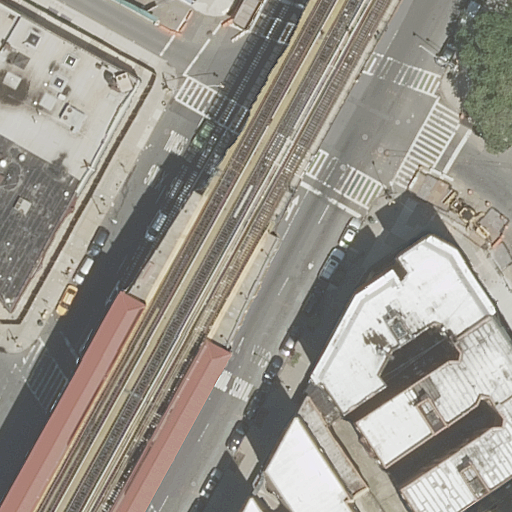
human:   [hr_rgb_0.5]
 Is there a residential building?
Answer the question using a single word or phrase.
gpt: yes

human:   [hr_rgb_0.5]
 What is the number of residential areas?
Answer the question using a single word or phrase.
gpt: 1

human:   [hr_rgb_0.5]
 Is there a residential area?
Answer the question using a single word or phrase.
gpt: yes

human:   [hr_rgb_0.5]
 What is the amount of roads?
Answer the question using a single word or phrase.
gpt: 5

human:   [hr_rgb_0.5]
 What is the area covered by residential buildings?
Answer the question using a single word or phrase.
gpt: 1265m2

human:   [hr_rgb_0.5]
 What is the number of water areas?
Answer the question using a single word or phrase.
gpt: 0

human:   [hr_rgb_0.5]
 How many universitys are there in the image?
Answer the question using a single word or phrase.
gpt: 1

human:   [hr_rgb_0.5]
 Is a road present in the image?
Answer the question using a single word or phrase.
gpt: yes

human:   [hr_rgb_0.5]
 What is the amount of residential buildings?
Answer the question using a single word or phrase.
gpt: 4

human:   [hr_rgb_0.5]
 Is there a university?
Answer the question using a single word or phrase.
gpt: yes

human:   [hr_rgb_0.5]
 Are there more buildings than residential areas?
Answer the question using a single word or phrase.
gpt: yes

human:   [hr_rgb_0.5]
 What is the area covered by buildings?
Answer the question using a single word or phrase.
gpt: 1265m2

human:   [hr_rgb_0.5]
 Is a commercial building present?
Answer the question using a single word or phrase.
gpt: no

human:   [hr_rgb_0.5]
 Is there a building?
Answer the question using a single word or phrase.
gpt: yes

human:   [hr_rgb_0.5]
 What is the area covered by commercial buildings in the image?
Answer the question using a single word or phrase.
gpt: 0m2

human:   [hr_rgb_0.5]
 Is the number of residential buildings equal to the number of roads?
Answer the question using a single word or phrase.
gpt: no

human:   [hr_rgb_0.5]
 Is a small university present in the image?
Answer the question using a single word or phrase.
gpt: no

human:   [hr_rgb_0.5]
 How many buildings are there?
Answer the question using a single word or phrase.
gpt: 4

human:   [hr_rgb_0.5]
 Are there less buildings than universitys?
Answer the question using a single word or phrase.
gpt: no

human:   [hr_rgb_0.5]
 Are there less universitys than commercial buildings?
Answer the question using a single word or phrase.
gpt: no

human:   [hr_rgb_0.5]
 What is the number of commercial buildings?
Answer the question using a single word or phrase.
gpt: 0

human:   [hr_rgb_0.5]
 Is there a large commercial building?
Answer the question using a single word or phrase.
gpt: no

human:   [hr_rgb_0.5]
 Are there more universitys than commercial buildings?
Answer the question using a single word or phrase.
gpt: yes

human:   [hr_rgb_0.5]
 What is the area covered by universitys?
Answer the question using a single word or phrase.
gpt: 10640m2

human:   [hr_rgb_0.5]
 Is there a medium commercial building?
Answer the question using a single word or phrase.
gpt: no

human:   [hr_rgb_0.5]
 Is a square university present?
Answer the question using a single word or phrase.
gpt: no

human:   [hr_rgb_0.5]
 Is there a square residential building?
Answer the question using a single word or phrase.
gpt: no

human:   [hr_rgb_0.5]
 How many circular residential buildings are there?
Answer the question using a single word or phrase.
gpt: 0

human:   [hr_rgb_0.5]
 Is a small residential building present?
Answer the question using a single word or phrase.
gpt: yes

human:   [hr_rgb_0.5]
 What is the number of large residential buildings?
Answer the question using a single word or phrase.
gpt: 2

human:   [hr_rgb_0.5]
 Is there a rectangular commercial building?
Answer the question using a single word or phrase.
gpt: no

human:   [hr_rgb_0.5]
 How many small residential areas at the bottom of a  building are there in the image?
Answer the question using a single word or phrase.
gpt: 0

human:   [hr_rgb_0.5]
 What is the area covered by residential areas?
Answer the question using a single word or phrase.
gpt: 4140m2

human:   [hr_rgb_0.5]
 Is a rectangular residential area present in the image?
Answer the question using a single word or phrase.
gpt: yes

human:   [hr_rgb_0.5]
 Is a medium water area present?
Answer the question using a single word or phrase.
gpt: no

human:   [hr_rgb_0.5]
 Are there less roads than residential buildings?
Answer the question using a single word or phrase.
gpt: no

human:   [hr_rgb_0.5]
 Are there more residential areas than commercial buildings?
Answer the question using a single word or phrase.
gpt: yes

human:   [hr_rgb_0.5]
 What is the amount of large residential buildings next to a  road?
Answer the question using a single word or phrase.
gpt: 2

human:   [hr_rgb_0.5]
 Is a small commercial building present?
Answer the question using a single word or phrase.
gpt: no

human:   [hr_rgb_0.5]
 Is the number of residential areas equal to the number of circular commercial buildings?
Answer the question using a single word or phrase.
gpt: no

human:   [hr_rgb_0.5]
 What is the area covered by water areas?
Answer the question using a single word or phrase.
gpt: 0m2

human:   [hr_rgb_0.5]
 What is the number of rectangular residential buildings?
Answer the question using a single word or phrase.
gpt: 2

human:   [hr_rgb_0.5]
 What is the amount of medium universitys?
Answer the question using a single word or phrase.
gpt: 0

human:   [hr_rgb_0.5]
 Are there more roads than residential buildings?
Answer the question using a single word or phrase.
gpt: yes

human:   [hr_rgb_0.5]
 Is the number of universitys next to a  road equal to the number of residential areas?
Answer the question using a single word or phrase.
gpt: yes

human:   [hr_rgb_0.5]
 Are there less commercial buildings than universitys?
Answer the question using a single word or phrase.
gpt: yes

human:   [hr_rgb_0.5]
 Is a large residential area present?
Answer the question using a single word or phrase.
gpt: yes

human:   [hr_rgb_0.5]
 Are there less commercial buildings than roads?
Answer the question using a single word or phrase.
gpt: yes

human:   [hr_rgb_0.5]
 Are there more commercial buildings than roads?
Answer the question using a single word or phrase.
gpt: no

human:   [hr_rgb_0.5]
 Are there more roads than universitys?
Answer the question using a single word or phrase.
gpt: yes

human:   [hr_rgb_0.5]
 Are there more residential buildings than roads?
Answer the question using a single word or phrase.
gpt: no

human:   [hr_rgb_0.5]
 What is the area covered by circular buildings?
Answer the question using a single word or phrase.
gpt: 0m2

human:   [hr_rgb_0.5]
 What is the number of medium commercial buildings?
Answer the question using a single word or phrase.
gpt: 0

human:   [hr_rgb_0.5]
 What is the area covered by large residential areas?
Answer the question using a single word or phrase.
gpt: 4140m2

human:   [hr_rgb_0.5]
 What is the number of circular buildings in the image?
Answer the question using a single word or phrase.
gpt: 0

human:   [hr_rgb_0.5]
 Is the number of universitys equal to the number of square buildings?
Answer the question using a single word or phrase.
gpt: no

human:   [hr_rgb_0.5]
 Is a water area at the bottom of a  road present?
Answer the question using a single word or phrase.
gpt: no

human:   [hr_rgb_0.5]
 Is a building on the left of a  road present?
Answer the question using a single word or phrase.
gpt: yes

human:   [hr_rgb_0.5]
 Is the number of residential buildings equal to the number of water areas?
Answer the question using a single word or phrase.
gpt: no

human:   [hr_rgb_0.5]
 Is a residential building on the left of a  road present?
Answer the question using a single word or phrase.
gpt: yes

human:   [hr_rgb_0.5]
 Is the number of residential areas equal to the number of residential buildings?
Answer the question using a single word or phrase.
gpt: no

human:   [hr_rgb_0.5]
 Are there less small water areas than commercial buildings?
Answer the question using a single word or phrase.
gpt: no

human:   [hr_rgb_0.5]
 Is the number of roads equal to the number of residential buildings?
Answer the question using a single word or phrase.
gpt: no

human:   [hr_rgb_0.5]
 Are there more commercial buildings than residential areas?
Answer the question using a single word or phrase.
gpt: no